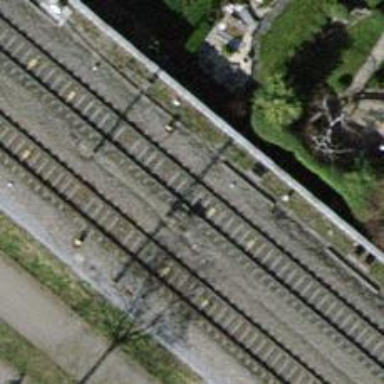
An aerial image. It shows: Railway signal.